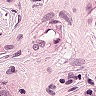
Metastatic tissue present: yes